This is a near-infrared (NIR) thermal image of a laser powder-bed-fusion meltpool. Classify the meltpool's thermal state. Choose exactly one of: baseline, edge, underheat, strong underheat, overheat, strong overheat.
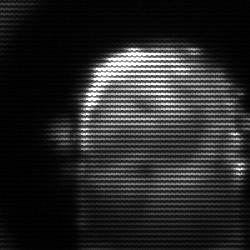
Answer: baseline